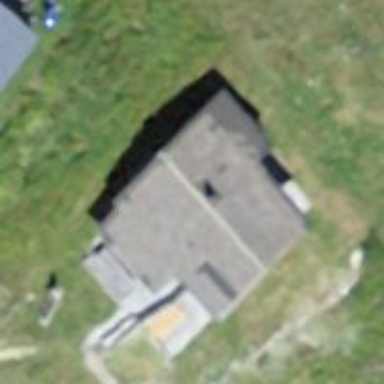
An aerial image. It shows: Hut.